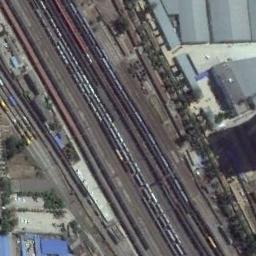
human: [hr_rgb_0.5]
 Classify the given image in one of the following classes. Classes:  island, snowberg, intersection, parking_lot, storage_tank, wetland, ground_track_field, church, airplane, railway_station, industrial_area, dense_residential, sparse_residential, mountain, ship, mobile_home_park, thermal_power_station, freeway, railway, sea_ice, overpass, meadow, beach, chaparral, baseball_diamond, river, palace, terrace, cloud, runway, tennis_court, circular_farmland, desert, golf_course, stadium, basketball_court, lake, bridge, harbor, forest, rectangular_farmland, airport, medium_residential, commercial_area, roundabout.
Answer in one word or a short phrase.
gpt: railway